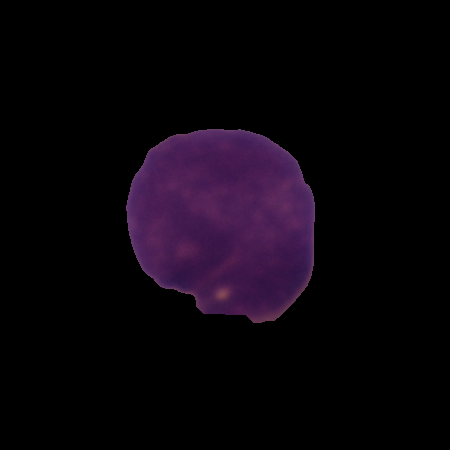
Label: healthy